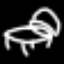
Label: bed